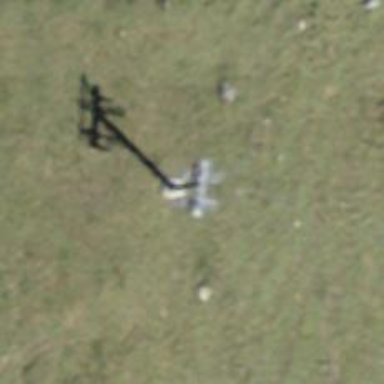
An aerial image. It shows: Pylon used for aerialway.